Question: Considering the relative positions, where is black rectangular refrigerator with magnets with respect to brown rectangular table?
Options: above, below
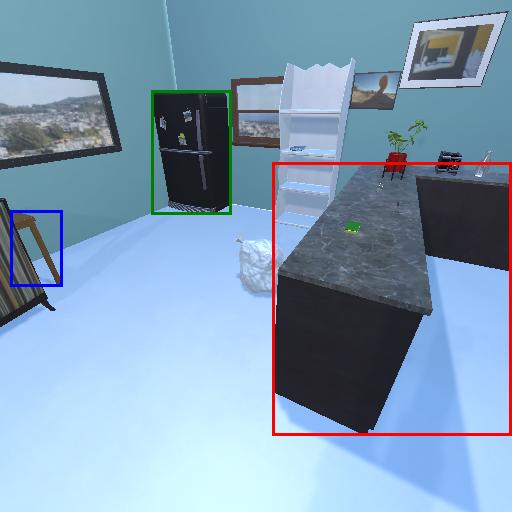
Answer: above